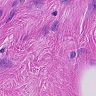
Metastatic tissue present: no